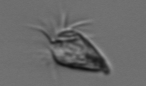
Label: Paratontonia_gracillima